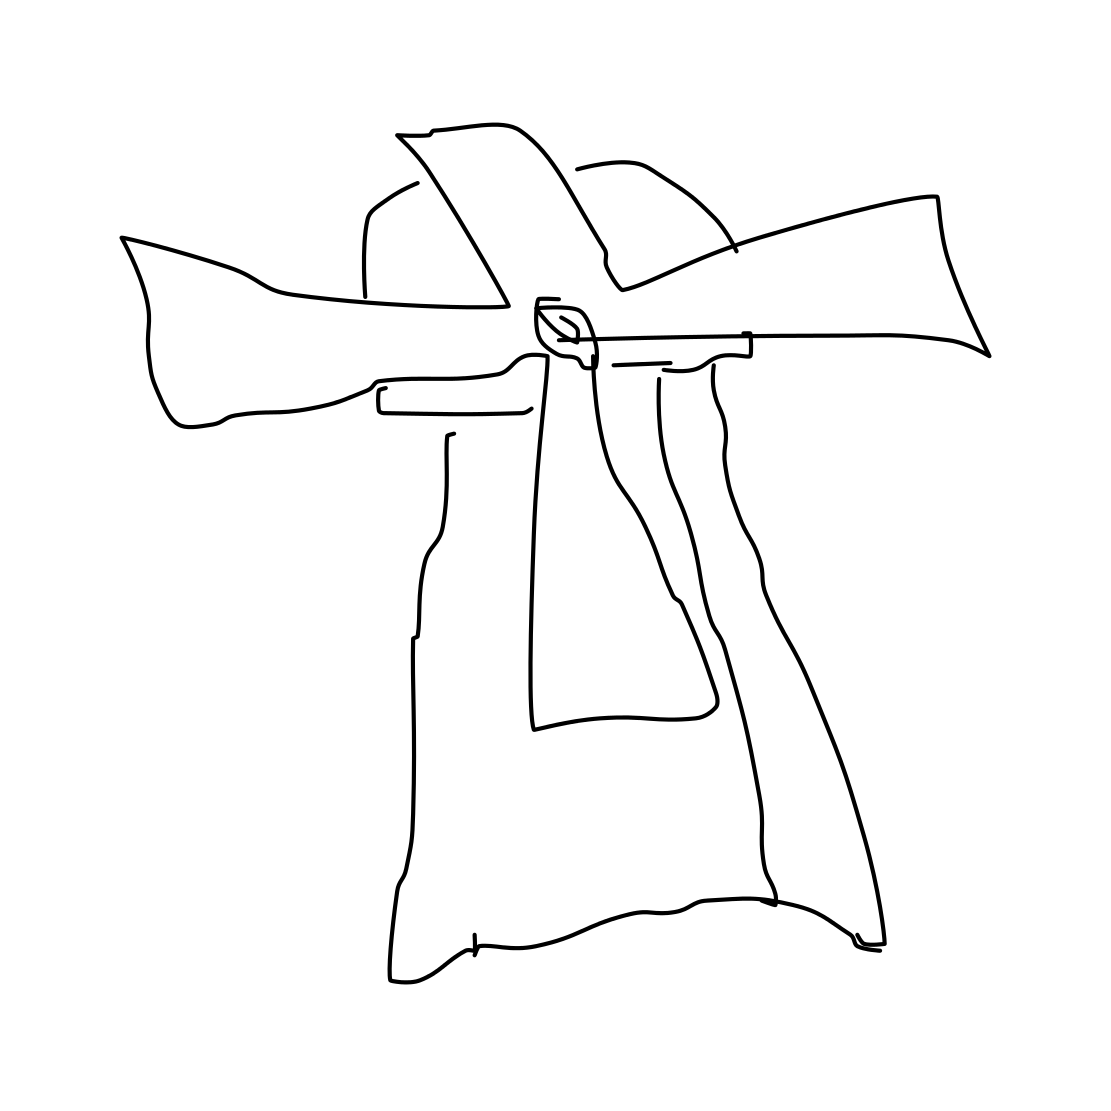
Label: windmill